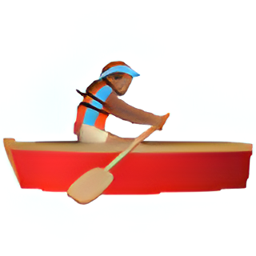
Name: woman rowing boat type 4
Emoji: 🚣🏽‍♀️
Group: People & Body
Sub-group: person-sport